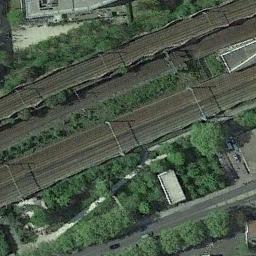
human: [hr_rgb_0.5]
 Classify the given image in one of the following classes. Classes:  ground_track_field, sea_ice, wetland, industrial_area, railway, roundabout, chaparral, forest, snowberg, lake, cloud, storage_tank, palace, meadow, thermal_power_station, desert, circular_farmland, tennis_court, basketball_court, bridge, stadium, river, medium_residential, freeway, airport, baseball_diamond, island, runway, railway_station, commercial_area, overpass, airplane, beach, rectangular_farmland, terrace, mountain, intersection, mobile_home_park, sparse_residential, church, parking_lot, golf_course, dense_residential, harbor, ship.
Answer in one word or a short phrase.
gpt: railway